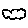
Label: cloud